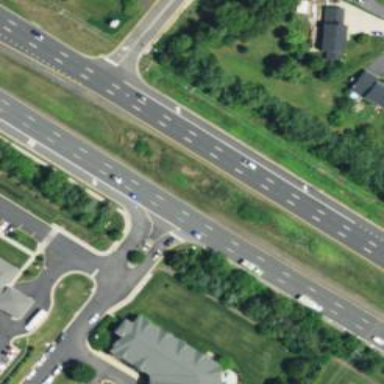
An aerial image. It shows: Trunk link highway with asphalt surface.